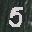
Label: 5